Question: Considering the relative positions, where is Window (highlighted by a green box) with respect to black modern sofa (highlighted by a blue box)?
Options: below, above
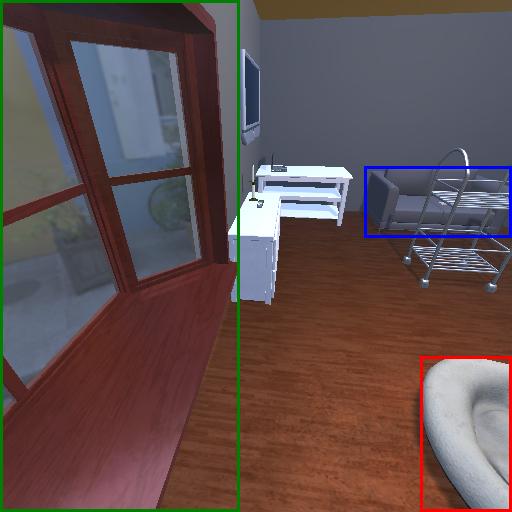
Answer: below